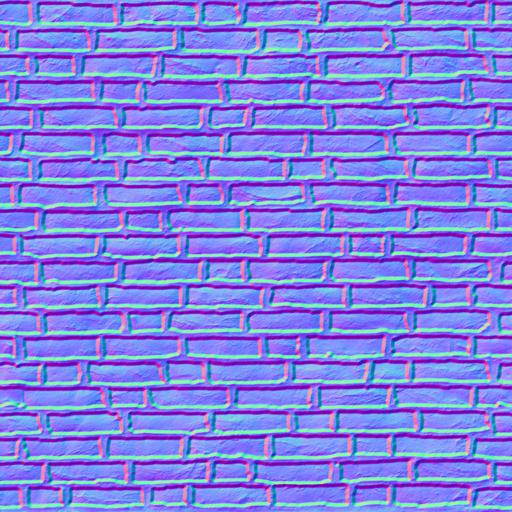
brick bricks clean old wall